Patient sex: F
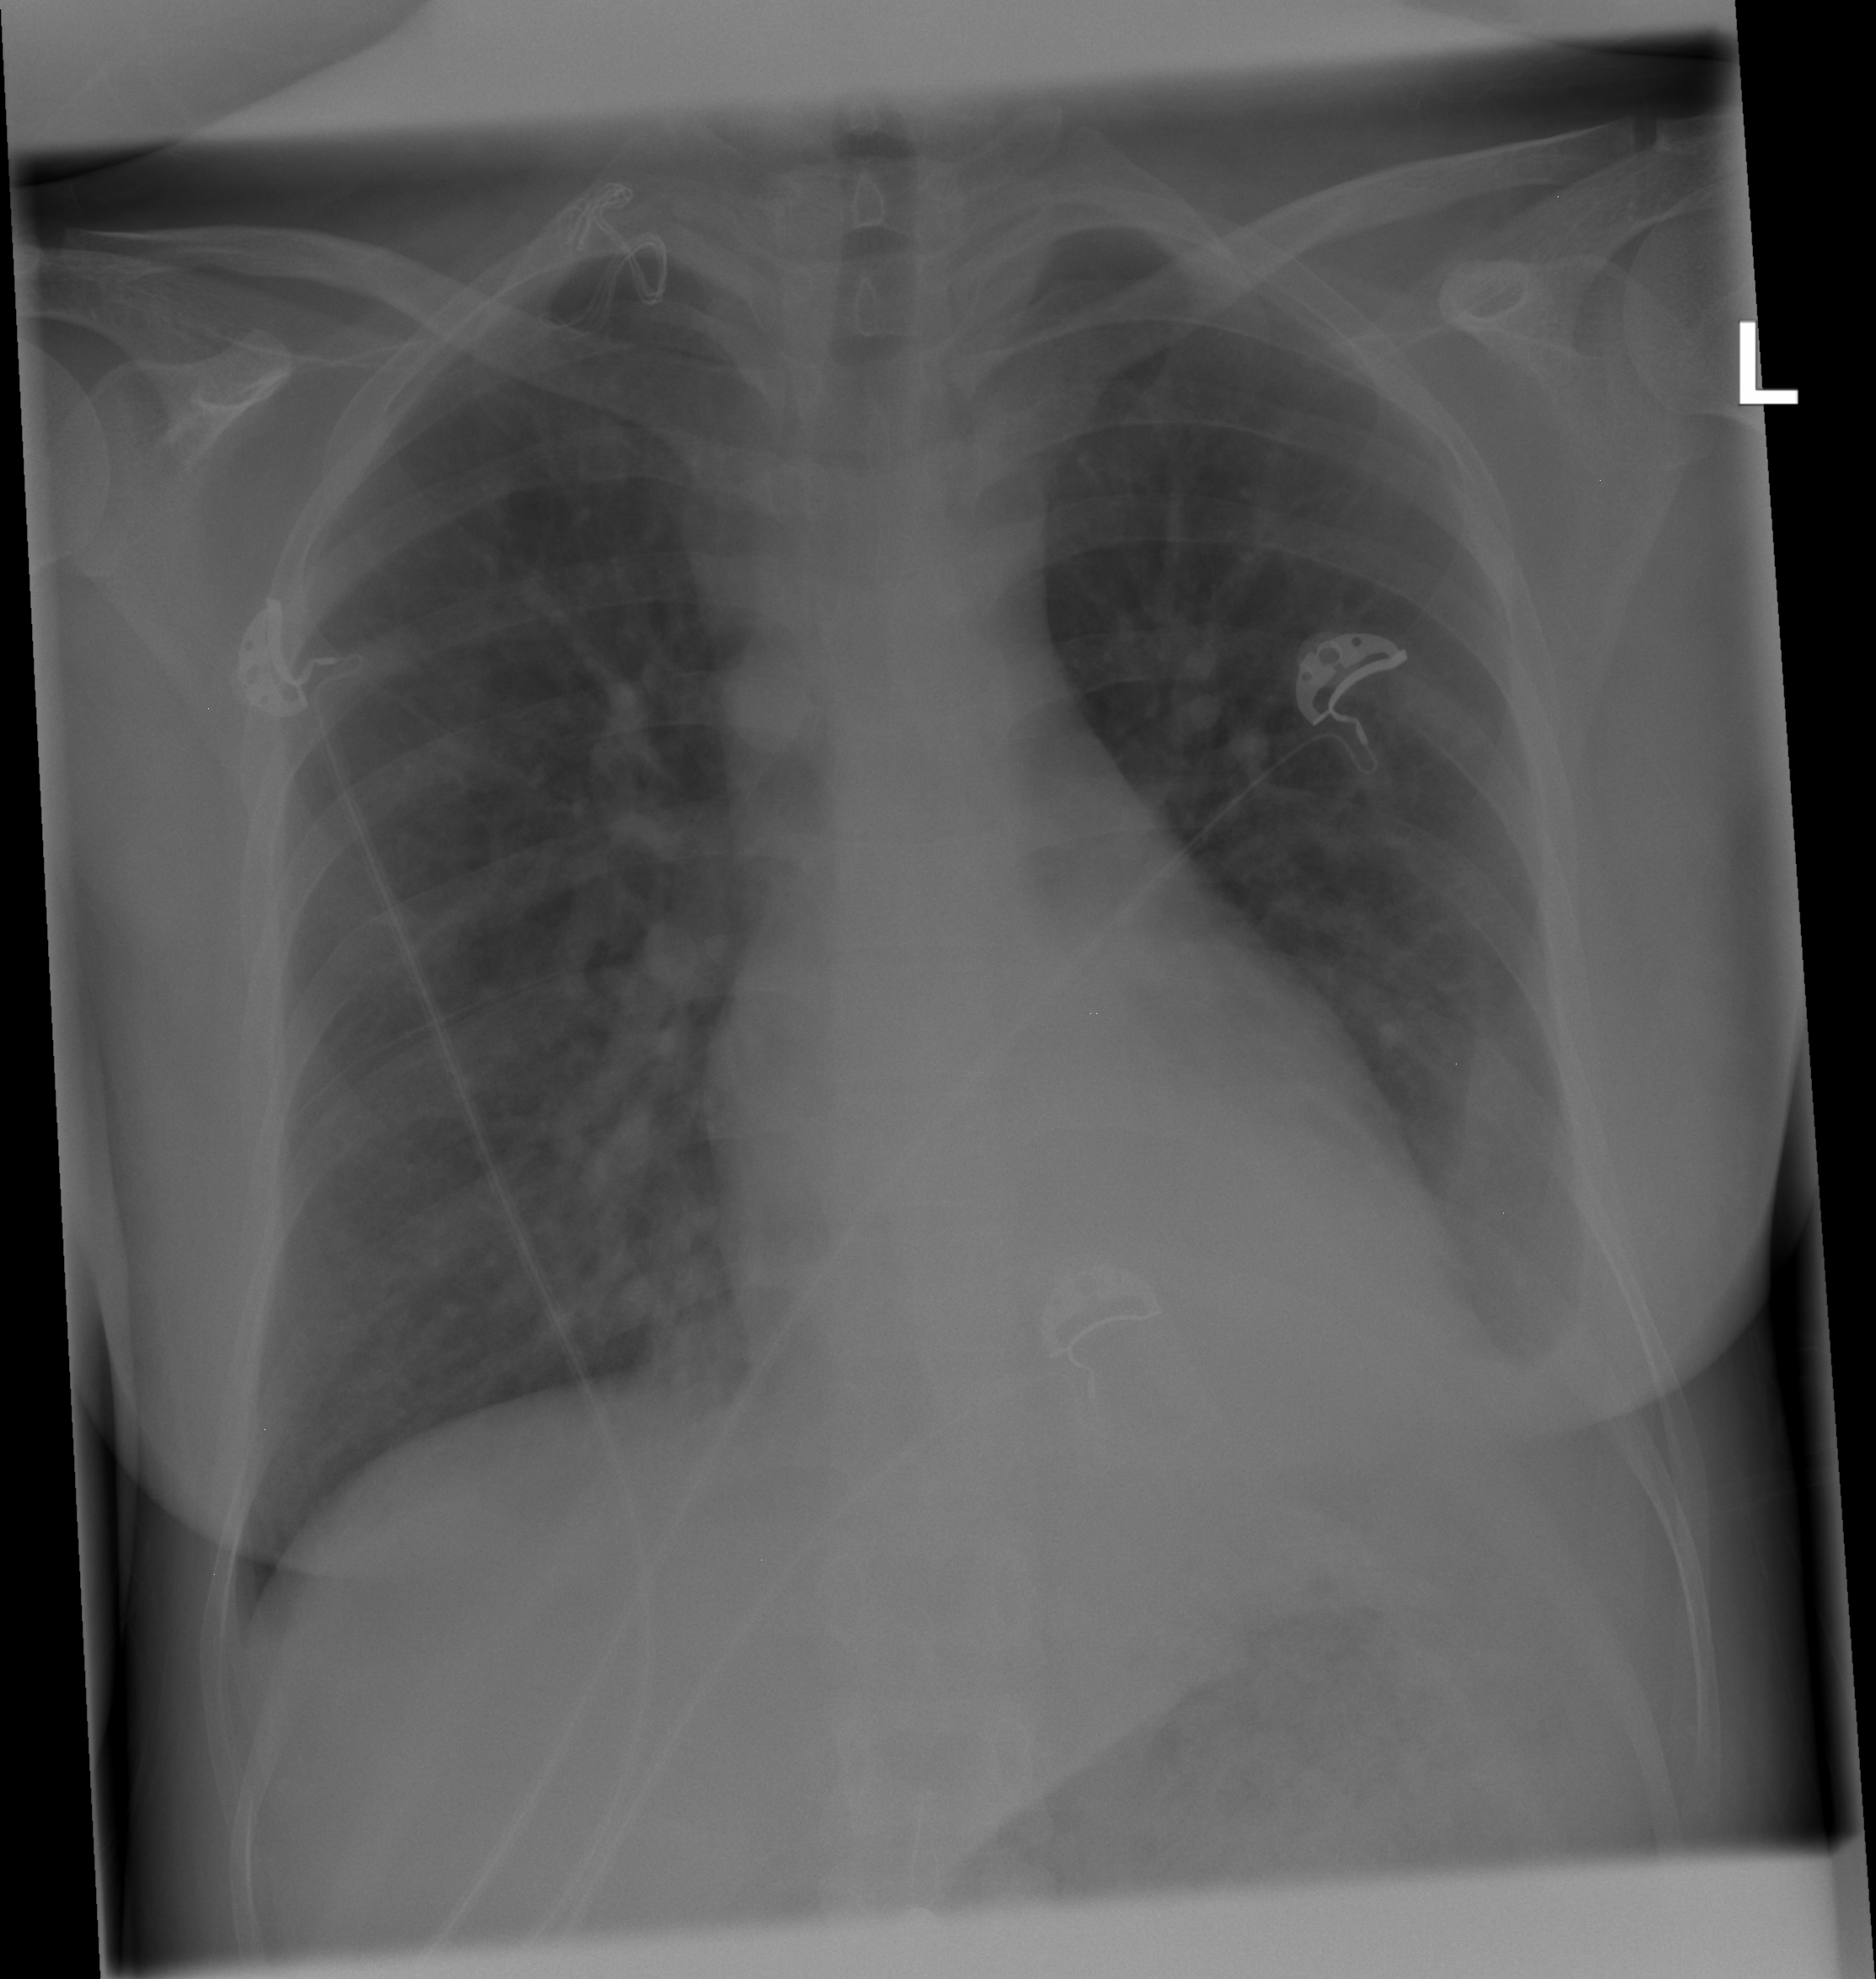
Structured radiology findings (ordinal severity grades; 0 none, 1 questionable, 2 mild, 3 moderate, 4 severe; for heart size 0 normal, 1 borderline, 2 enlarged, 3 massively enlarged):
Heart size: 0
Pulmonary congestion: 0
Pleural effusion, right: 0
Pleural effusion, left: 2
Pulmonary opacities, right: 2
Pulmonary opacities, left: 0
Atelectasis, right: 0
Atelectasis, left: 2